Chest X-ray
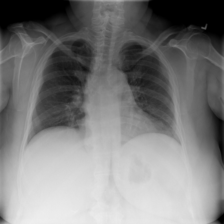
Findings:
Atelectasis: negative
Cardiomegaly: negative
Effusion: negative
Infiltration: negative
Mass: negative
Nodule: negative
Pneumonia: negative
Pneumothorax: negative
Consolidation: negative
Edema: negative
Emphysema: negative
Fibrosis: negative
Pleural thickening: negative
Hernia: negative